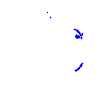
Particle: pion